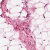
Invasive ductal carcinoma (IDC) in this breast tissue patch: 0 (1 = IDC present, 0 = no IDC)